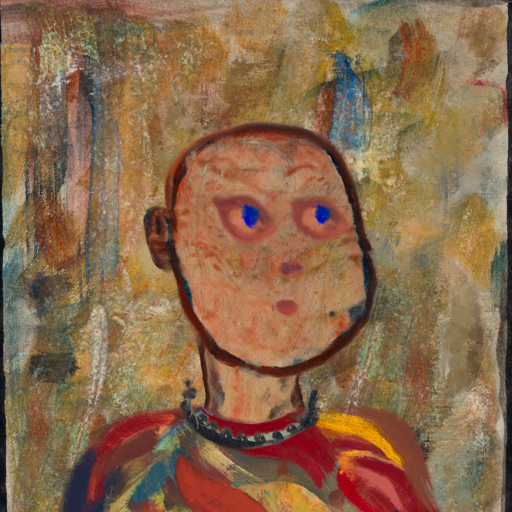
Background: Pipe, Head And Neck Side: Orphan, Face Side: Mother_And_Son_Mother, Bust: Mother_And_Son_Son, Hair Side: Blank, Head Accessory: Blank, Second Necklace: Blank, Necklace: Childish, Baby: Blank